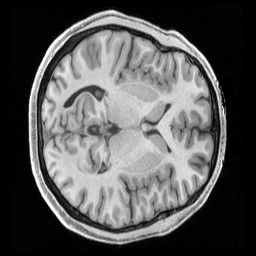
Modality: T1w
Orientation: axial
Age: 24
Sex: male
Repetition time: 2.4 s
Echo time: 0.00222 s